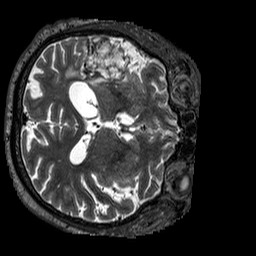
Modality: T2w
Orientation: axial
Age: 55
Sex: male
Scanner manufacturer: siemens
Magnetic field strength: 3 T
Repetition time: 3.2 s
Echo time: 0.567 s